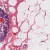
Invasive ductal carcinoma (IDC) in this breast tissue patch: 0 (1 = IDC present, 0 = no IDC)